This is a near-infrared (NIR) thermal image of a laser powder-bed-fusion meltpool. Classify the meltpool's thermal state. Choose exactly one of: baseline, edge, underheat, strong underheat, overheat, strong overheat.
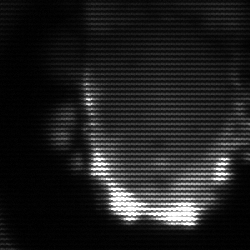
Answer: baseline